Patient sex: F
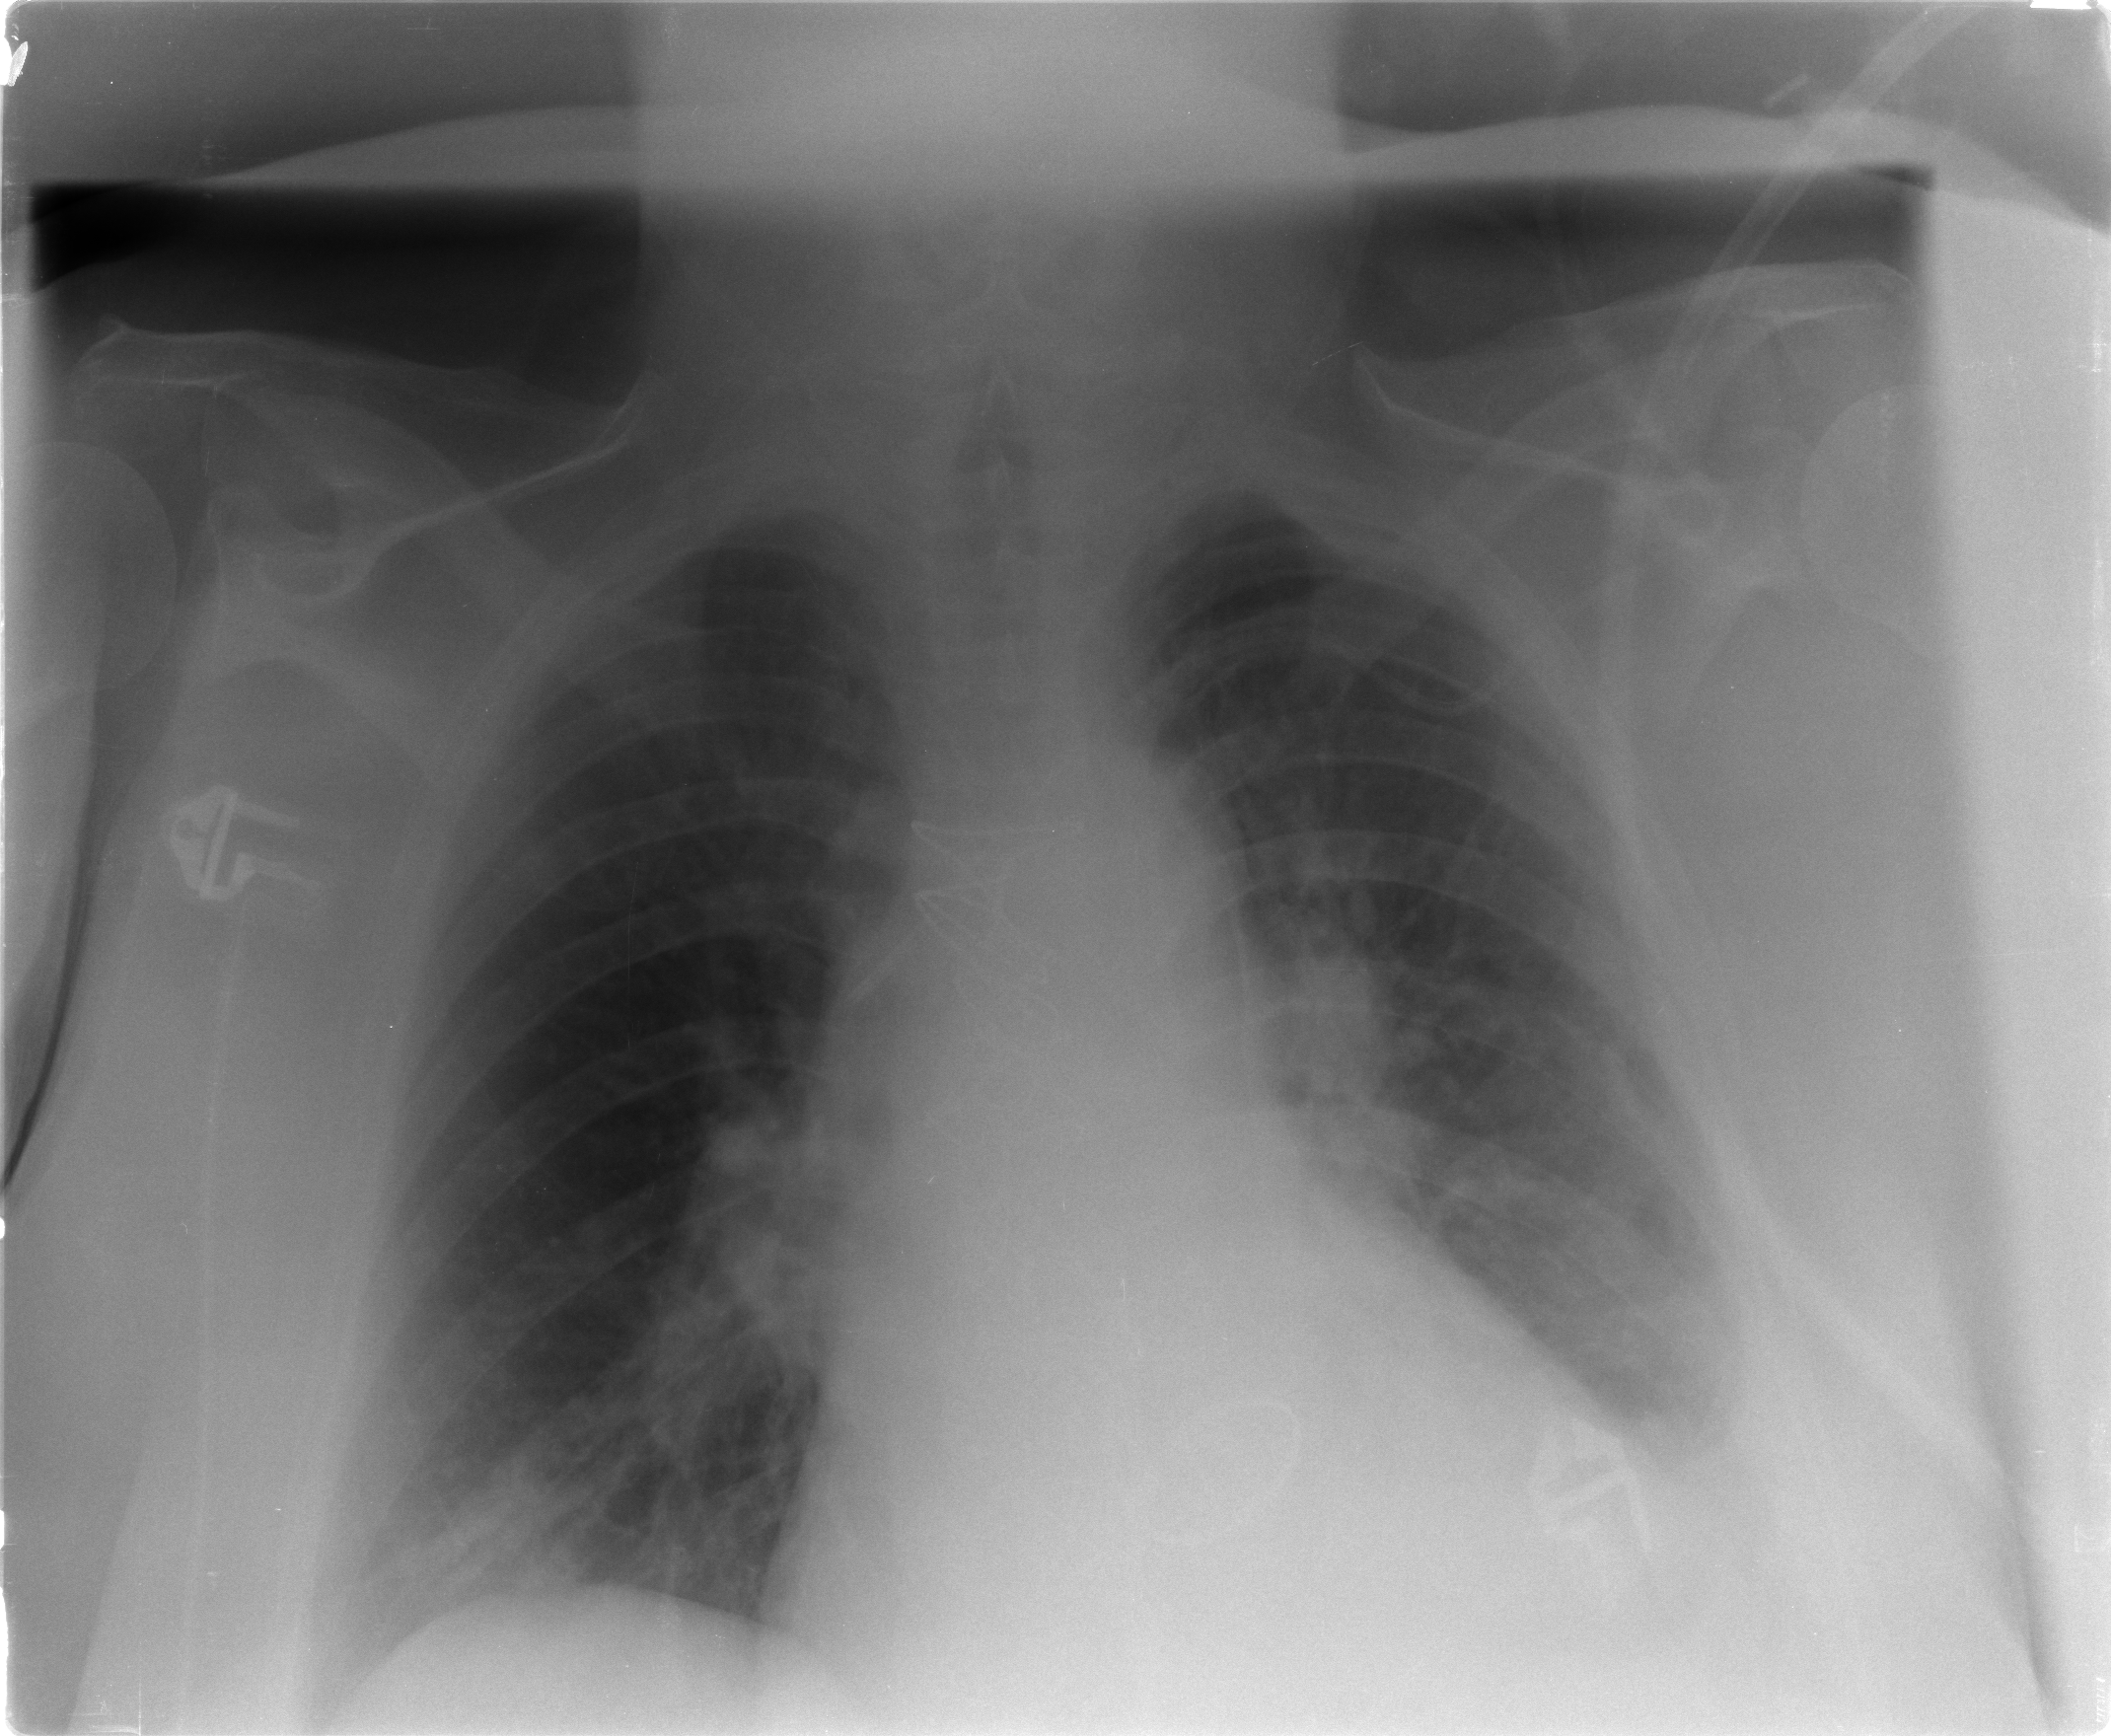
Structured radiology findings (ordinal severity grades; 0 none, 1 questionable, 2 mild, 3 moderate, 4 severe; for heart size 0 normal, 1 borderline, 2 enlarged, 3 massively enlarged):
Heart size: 2
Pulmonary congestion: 2
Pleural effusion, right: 0
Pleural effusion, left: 2
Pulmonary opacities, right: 1
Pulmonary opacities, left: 2
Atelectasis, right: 2
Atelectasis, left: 2